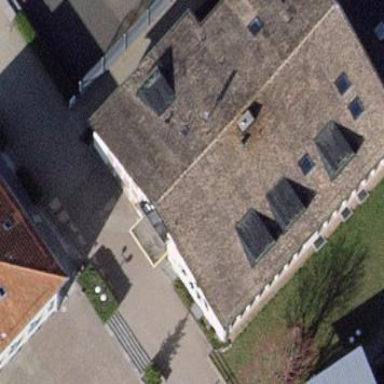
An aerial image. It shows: School building.